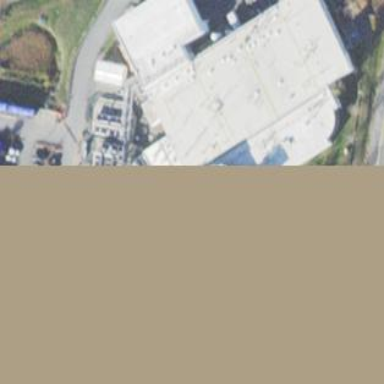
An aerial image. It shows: Manufacturing building.